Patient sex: F
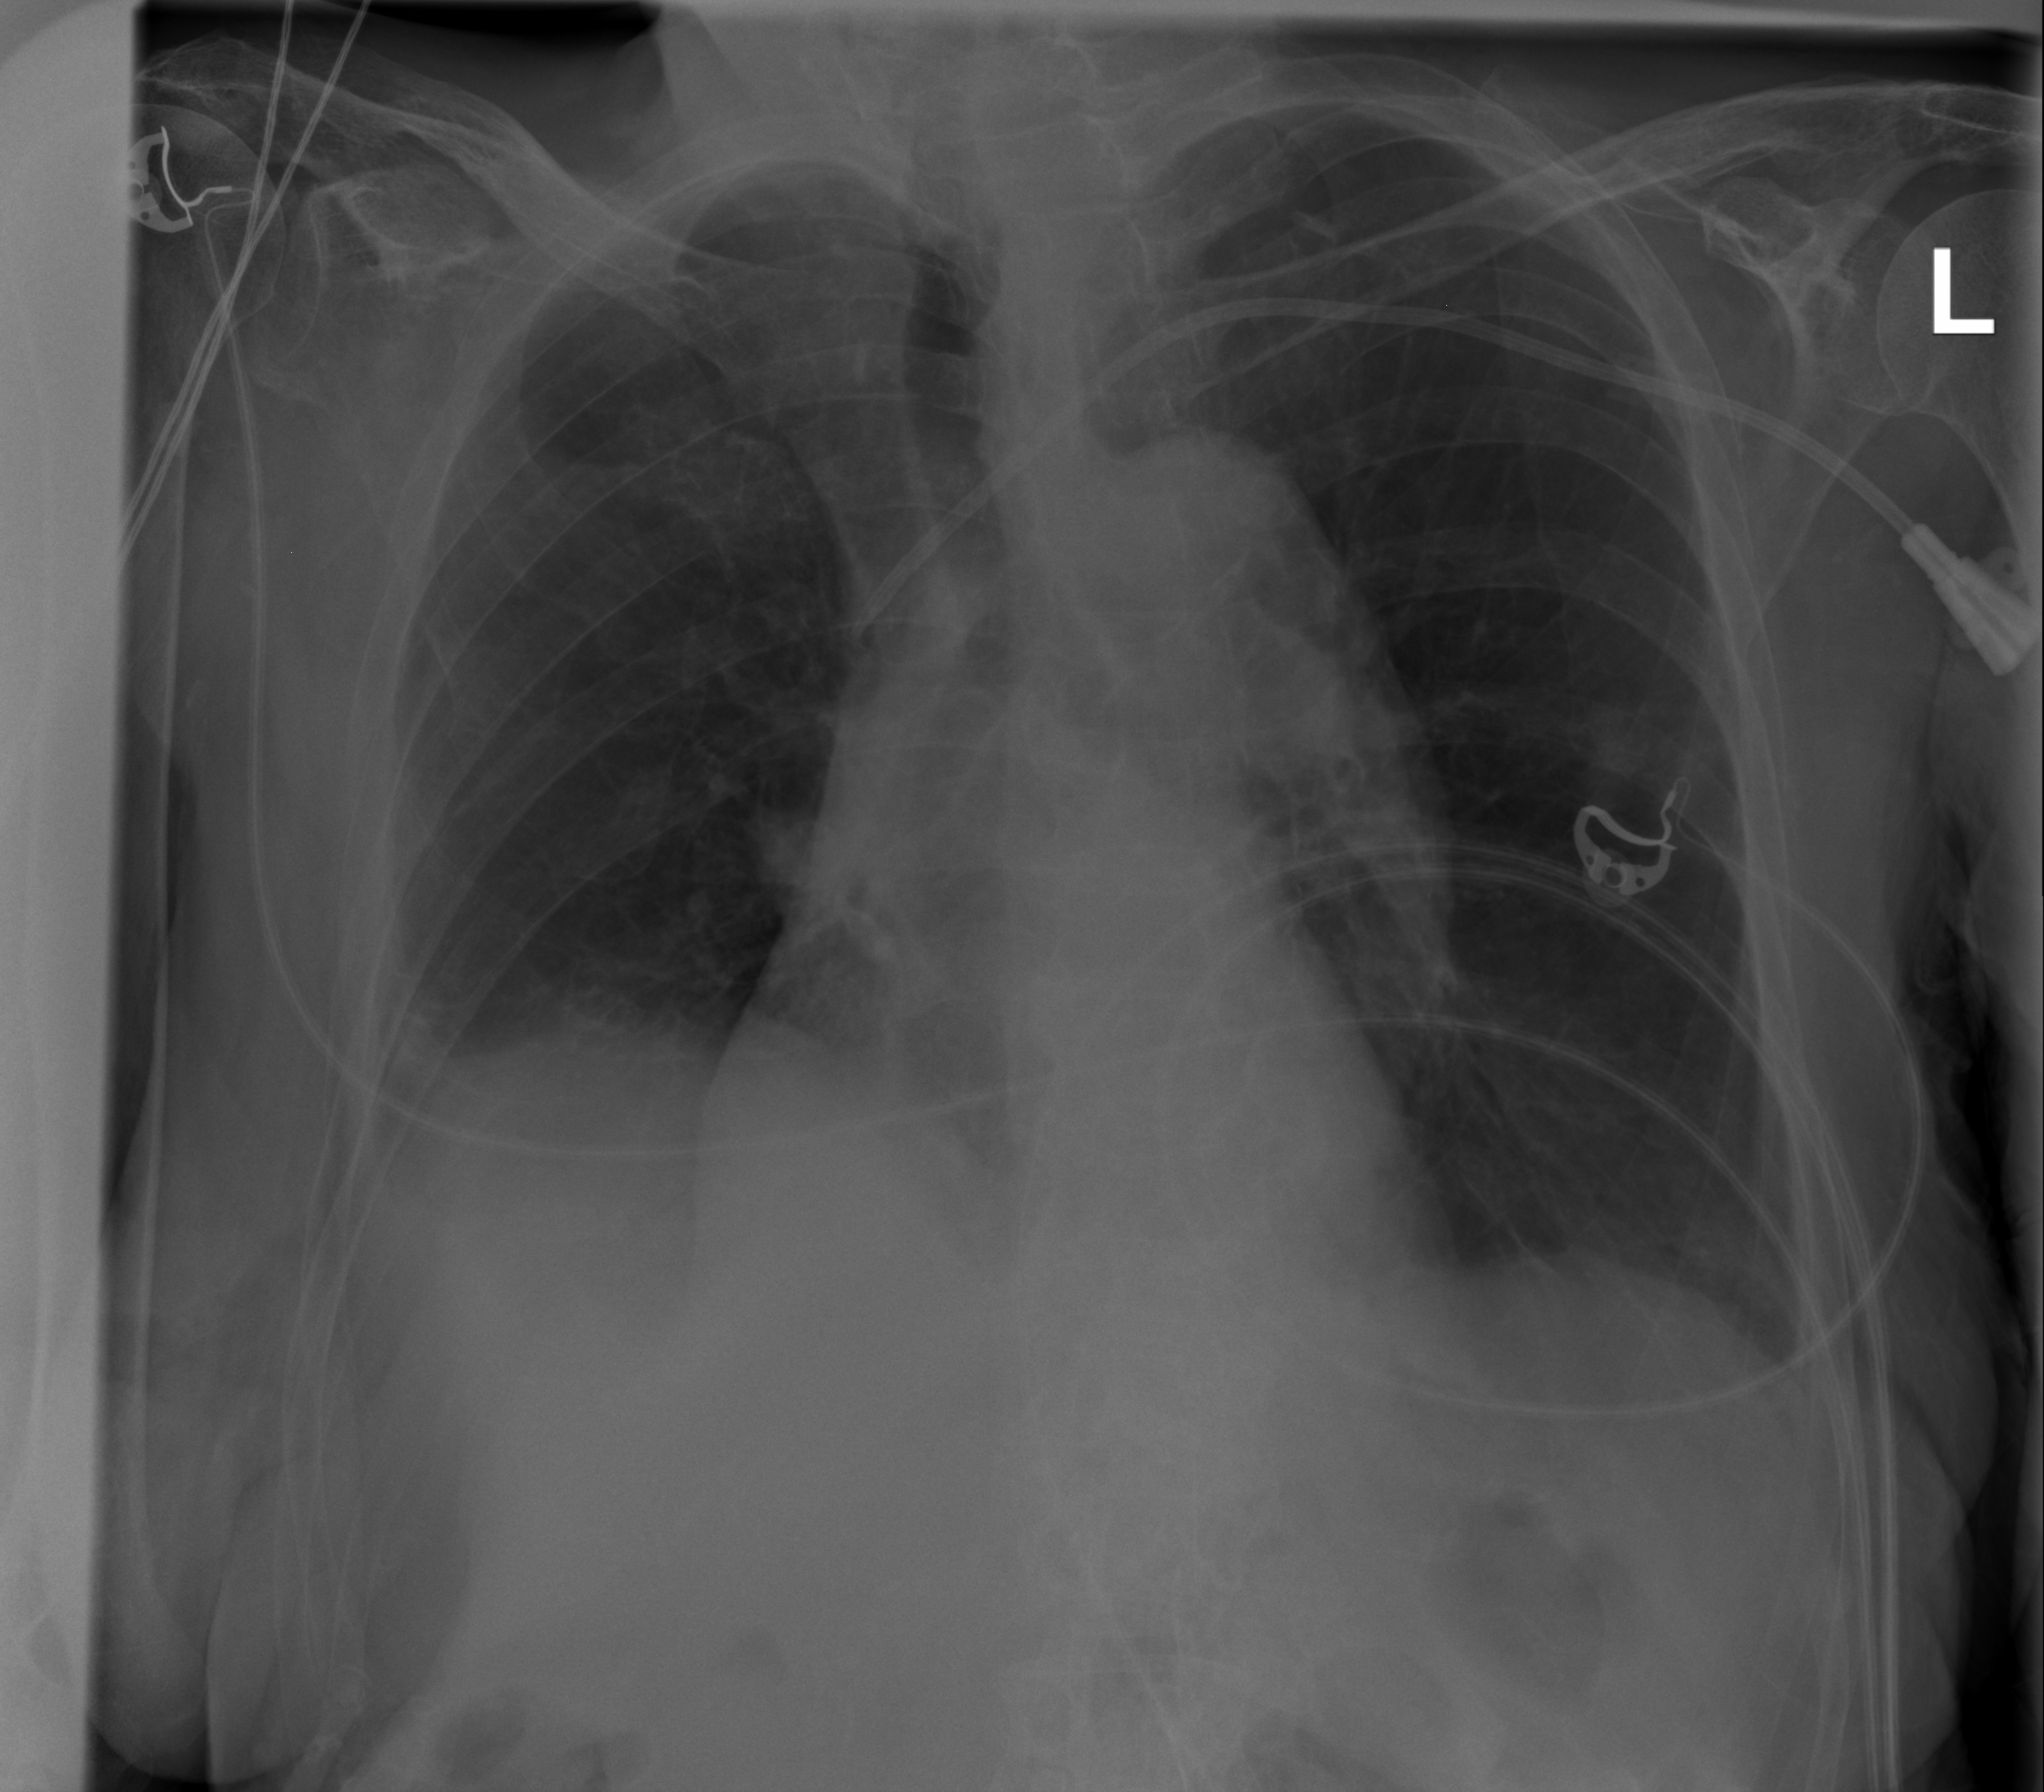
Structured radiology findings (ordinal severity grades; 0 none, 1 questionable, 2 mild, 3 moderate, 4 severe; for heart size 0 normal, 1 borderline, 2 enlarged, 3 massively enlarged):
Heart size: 0
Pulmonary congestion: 0
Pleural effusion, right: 2
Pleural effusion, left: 0
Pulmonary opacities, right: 0
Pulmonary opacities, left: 0
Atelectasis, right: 2
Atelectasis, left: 2